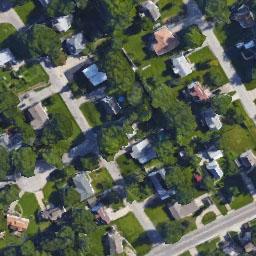
Label: residential